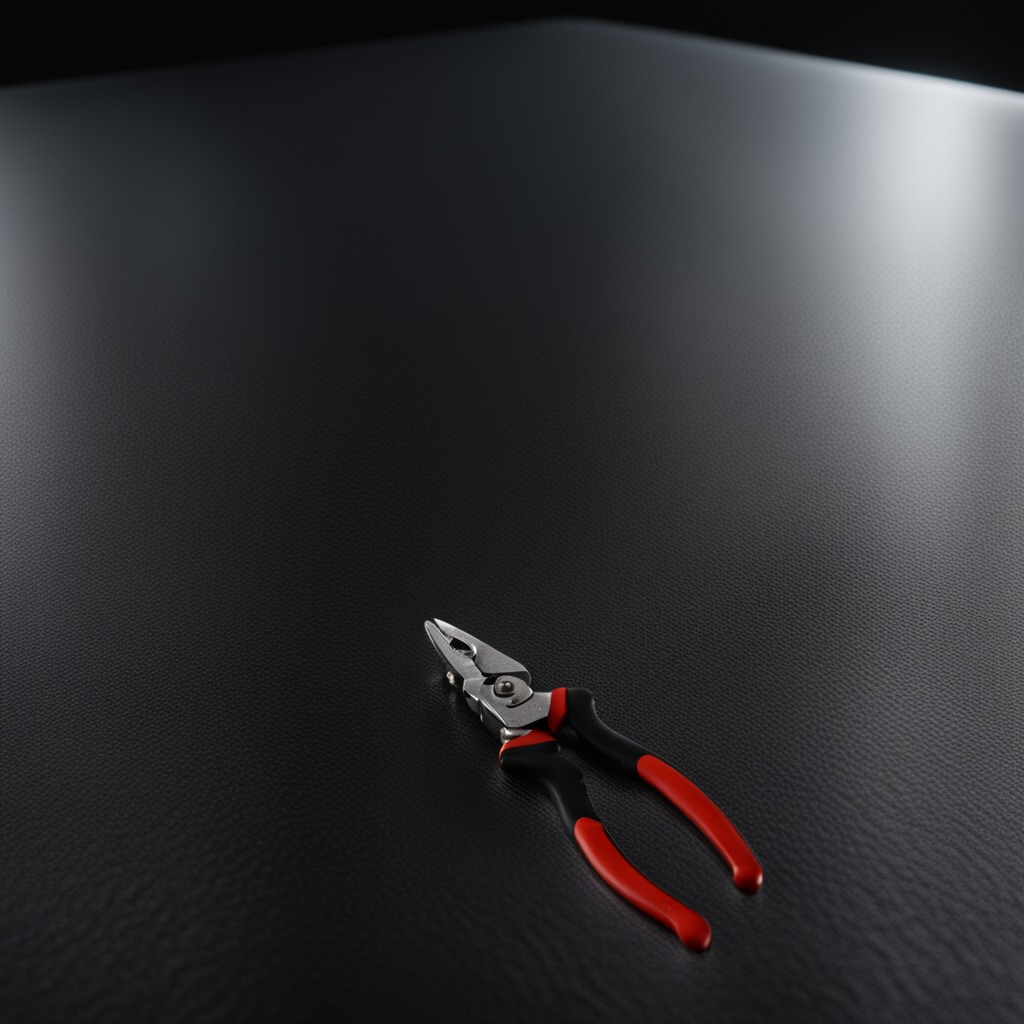
A plier lies on the clean granite tabletop covered with a black rubber mat inside a workshop at night dim ambient light soft shadows worn but beneath the mat